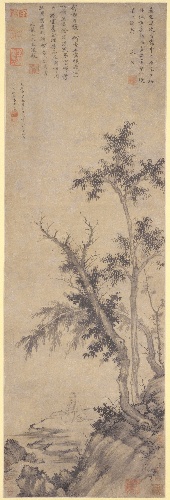
Title: 元  盛懋  秋林漁隱圖  軸|Recluse Fishing by Autumn Trees
Artist: Sheng Mao
Artist bio: Chinese, active ca. 1310–1360
Date: dated 1350
Object type: Hanging scroll
Classification: Paintings
Medium: Hanging scroll; ink on paper
Culture: China
Period: Yuan dynasty (1271–1368)
Dimensions: Image: 40 3/8 × 13 1/8 in. (102.6 × 33.3 cm)
Overall with mounting: 90 1/2 × 19 3/4 in. (229.9 × 50.2 cm)
Overall with knobs: 90 1/2  × 23 in. (229.9 × 58.4 cm)
Department: Asian Art
Credit line: Bequest of John M. Crawford Jr., 1988
Accession year: 1989
Repository: Metropolitan Museum of Art, New York, NY
Tags: Men|Fishing|Trees